Question: I have an issue building a project in Visual Studio 2010.
I'm not sure why when I build this project it tries to build as Platform="BWS".

I have checked all files in my project and i was unable to find any mention of BWS. It seems that due to this all my referenced projects aren't building.
Also, is it possible to reference other projects within a csproj?
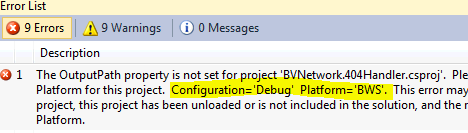
Answer: It appears that when you are building in VS2010 even though you have Configuration and platform Selected it for some reason still uses System Variable called "Platform" to build dependent csprojects.
To resolve it - I changed my system variable for platform and it resolved the problem.
Thanks @NickCarlson!